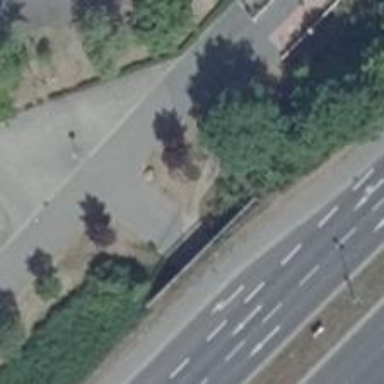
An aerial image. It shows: Concrete path with tunnel.